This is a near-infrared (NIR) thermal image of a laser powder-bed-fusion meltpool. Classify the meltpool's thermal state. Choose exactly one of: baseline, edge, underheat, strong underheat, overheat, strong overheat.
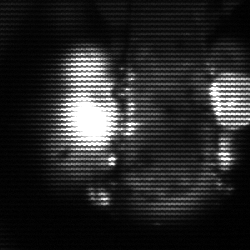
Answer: strong underheat